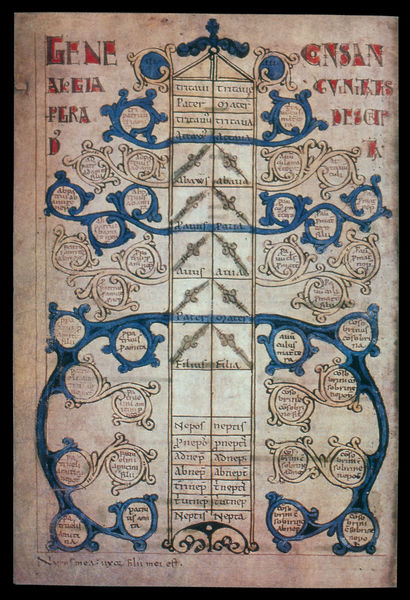
Titel: Liber Floridus
Künstler: Lambert von St. Omer
Standort: Herstellungsort: St. Omer (EU - F - Artois)
Institution: Gent, Universitätsbibliothek,
Schlagwörter: baum, blau, weiß, dreieck, dach, haus, rot, muster, ornament, familie, vater, kreis, ranken, schrift, papier, fläche, linien, ornamente, verzierung, buch, seite, illustration, schwert, text, kreise, namen, buchseite, schnörkel, mittelalter, zierde, ornamentik, tabelle, erklärung, pater, latein, ahnen, initial, heirat, stammbaum, manuskript, diagramm, illumination, abstammung, ahnentafel